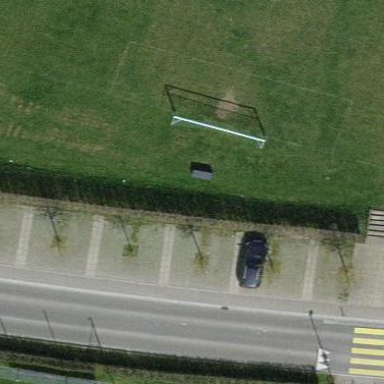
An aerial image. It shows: Parking area with surface.